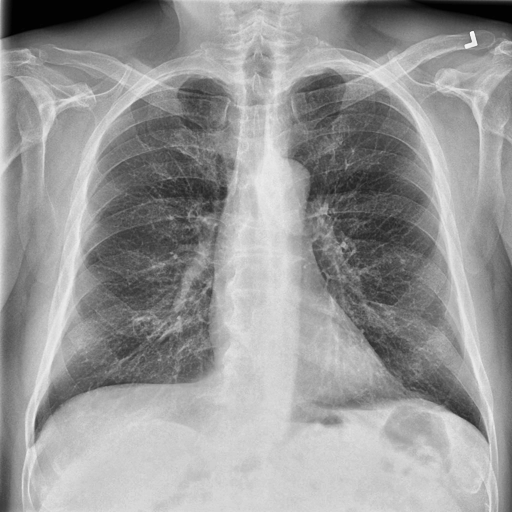
Finding: NORMAL